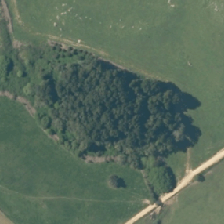
Land cover: indigenous_forest